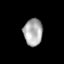
Tissue: lung
Cell type: T cells
Senescence score: 0.2034
Nuclear area (px): 499
Mean DAPI intensity: 172.391